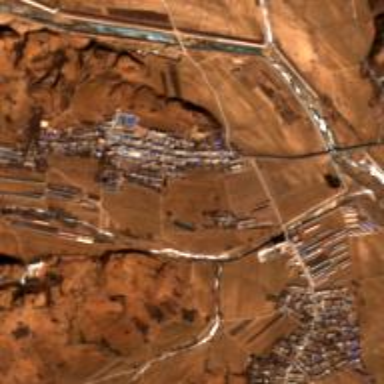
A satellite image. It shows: Ethnic township within town.